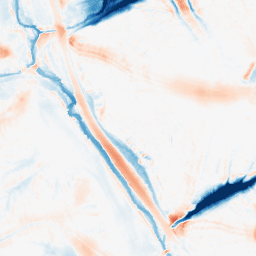
Category: morphological
Decomposition family: morphological
Decomposition parameters: operation: average
size: 20
Upsampling method: bicubic_16x
Upsampling parameters: scale: 16
Upsampling scale: 16